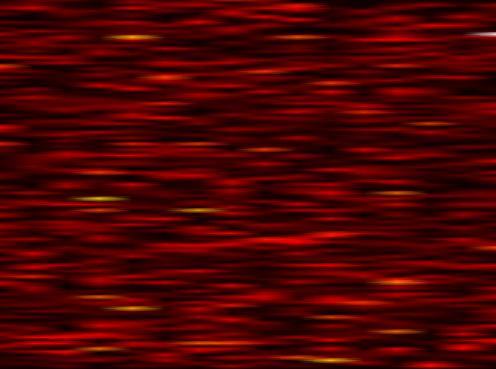
Label: OFDM